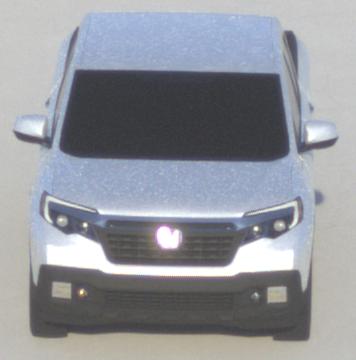
Make: Honda
Model: Ridgeline
Detailed model: Gen. 2
Model produced from: 2016
Model produced until: 2020
Doors: 4
Color: white
Road condition: dry road
Daytime: morning or afternoon
Contrast: high contrast